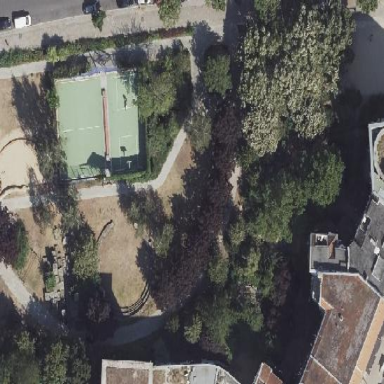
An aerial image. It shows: Park.